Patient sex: F
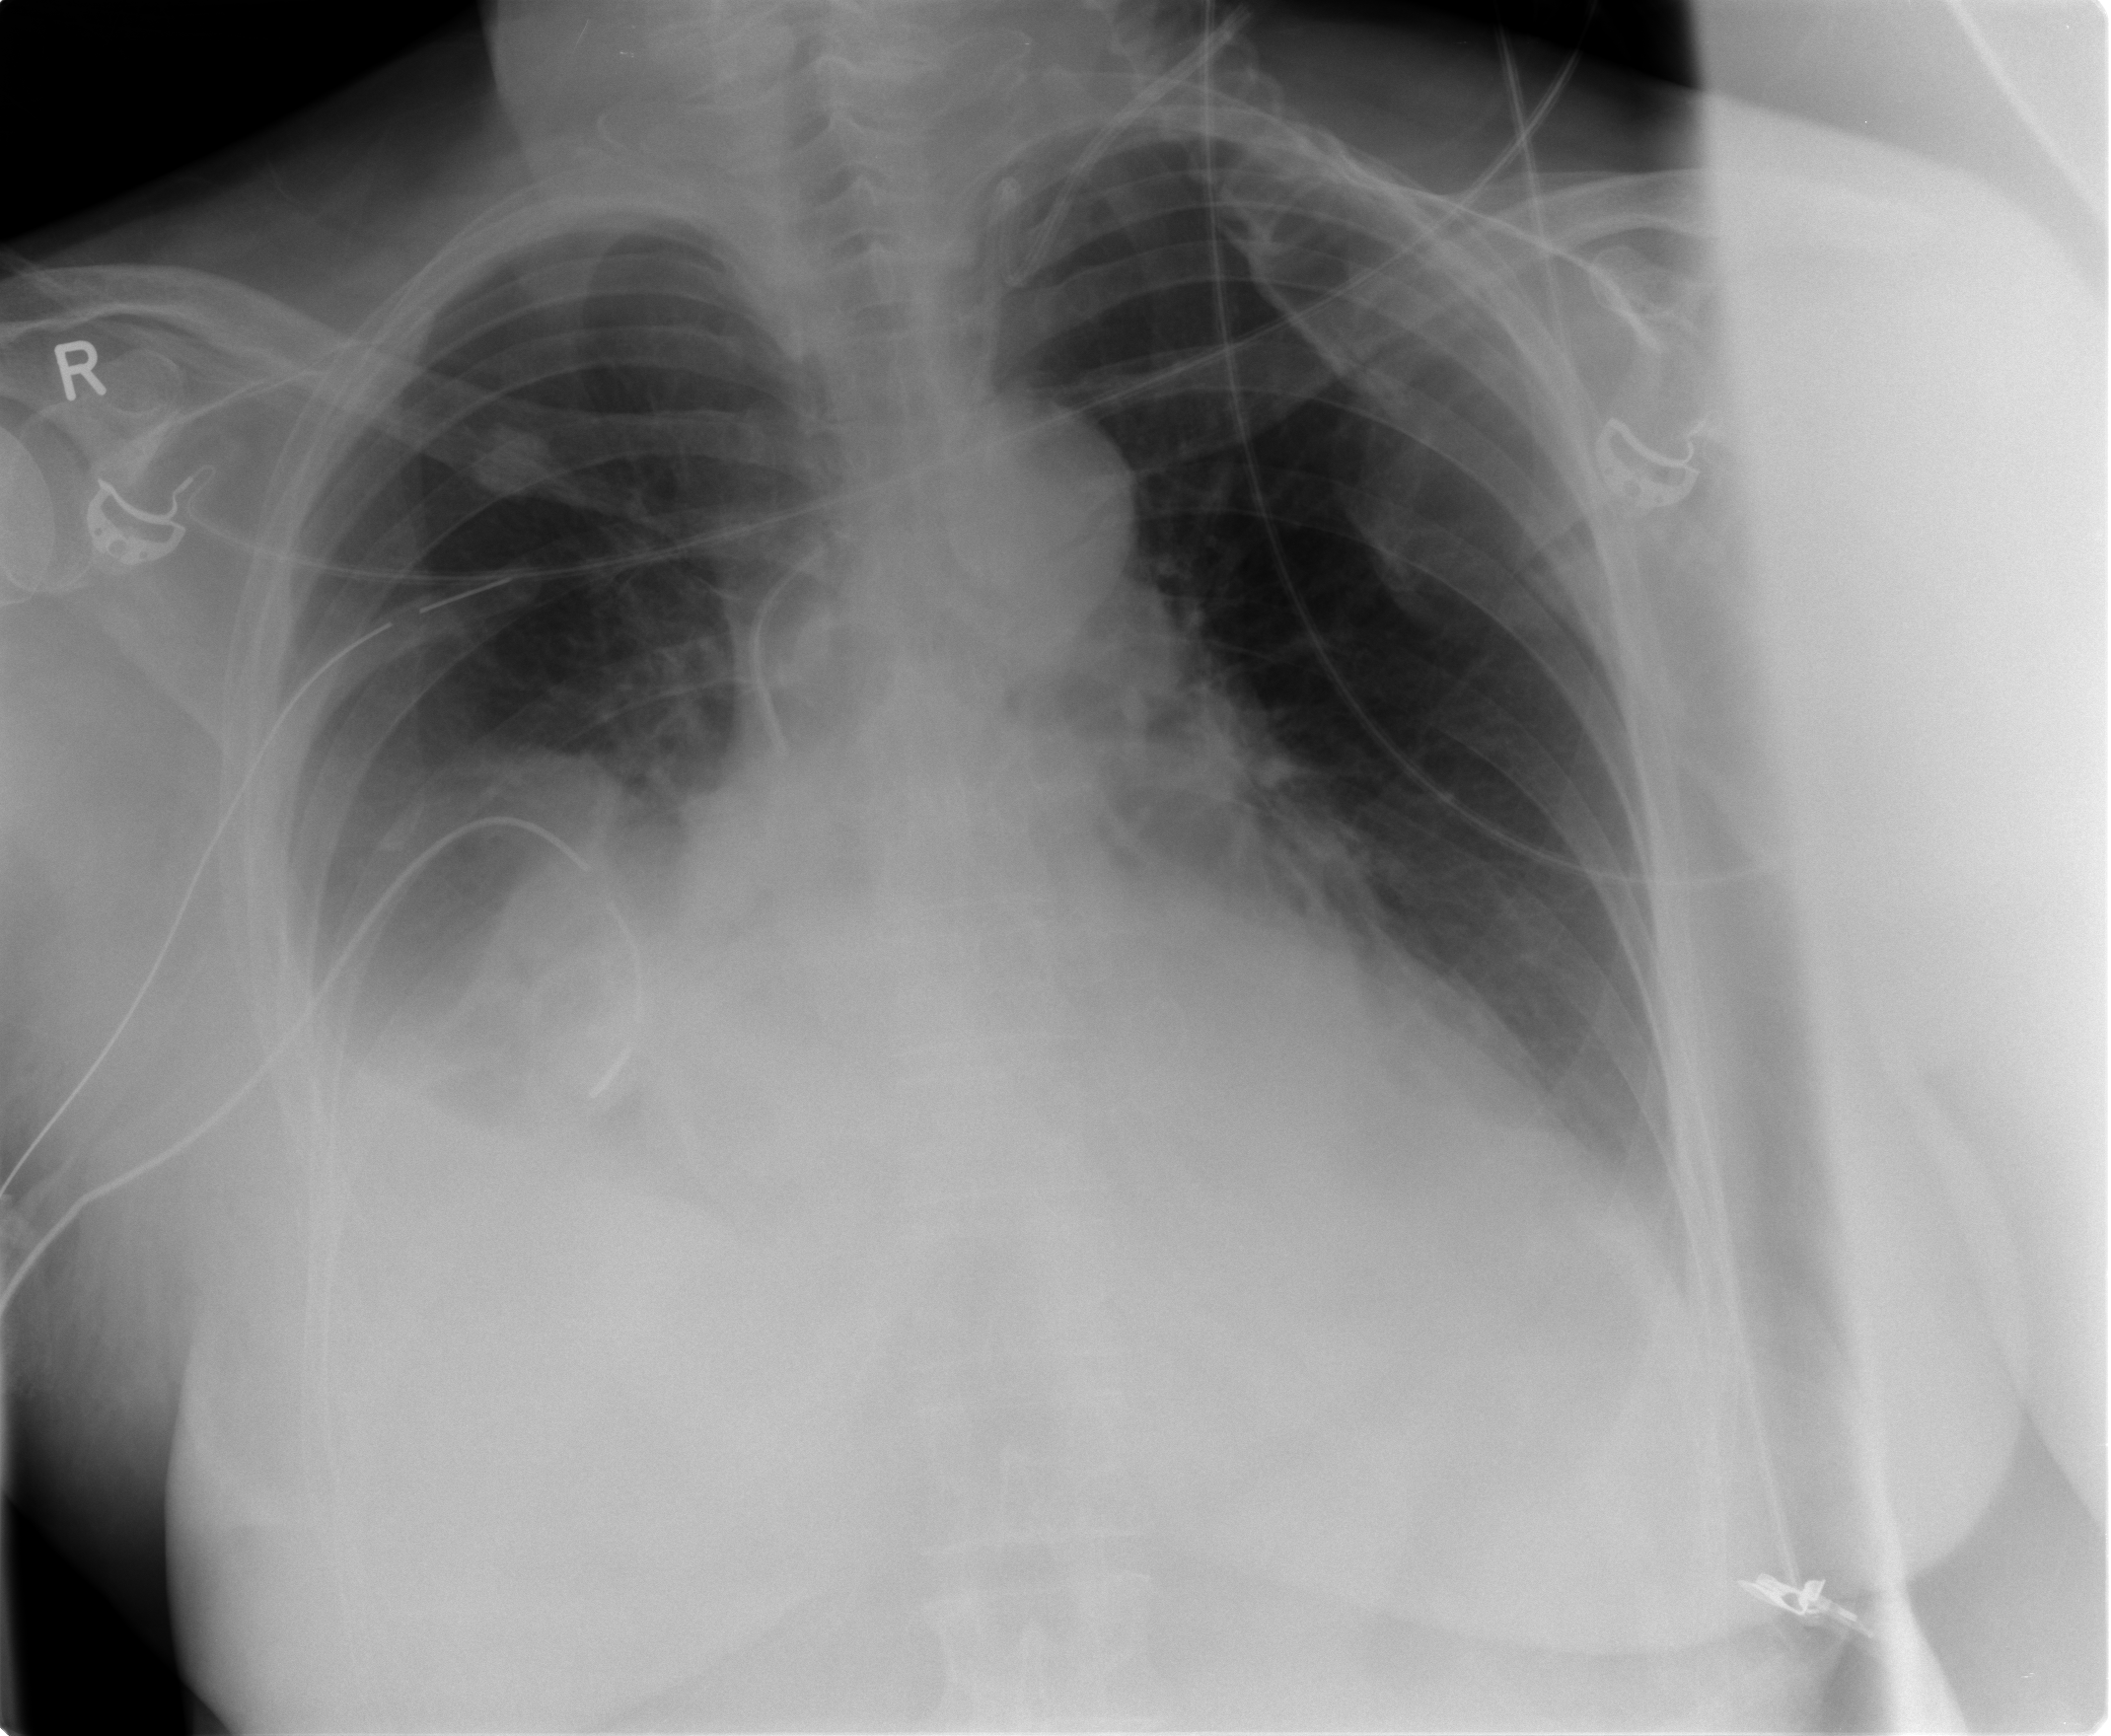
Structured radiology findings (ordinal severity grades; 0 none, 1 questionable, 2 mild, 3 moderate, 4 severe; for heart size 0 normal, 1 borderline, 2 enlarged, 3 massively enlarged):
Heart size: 2
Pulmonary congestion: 0
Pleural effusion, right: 2
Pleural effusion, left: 1
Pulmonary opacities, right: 0
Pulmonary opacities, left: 0
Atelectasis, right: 3
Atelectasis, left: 2